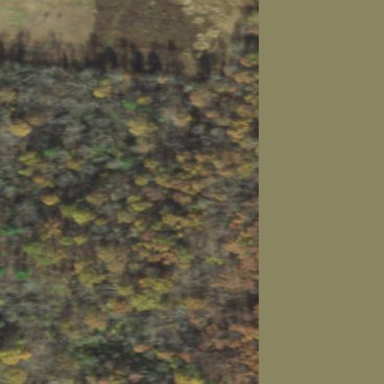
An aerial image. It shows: Woodland area with mix of broadleaved trees in varying leaf cycles.